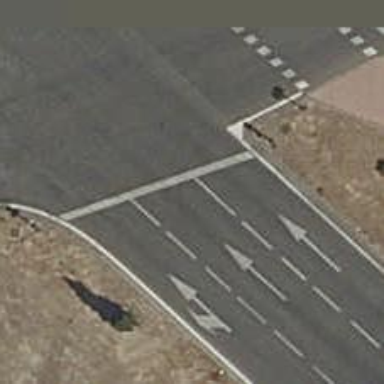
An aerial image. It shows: Road with traffic signals.